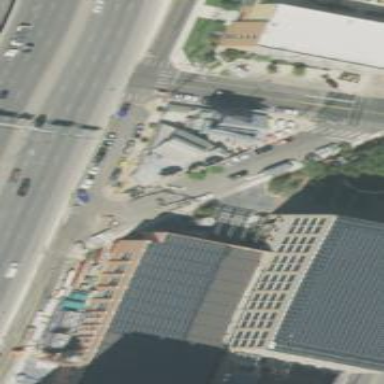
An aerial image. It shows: Office building.